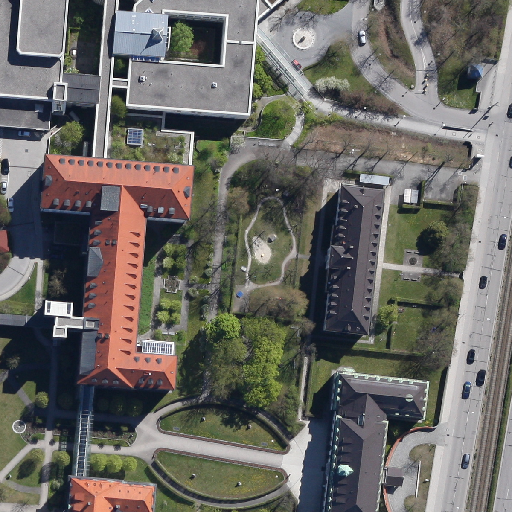
Referring expression: road marking